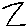
Label: zigzag